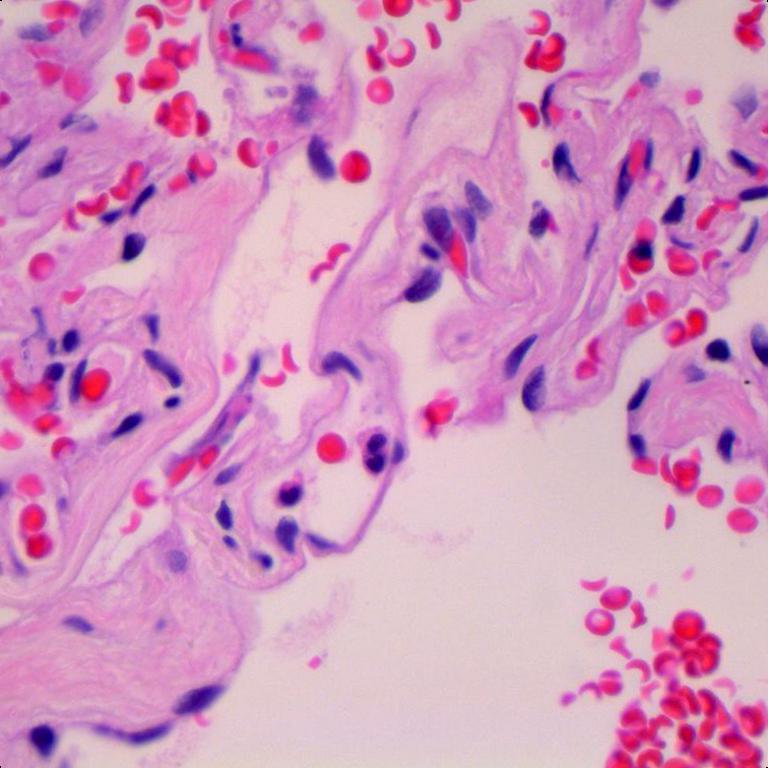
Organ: lung
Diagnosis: benign